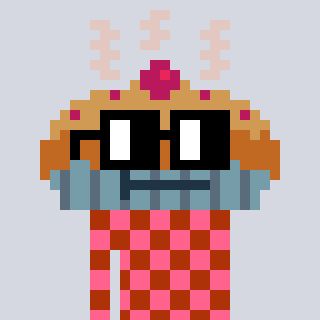
a pixel art character with square black glasses, a pie-shaped head and a hotbrown-colored body on a cool background